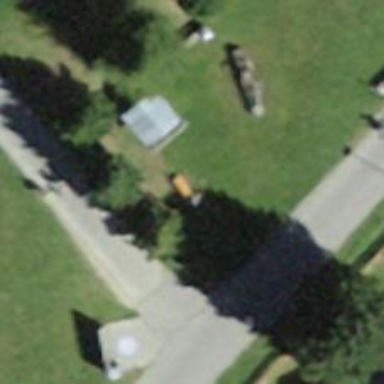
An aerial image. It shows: Bench.